Question: When I check my site on GTmetrix.com I get a following screenshot for the timeline.

How can I reduce the Receiving time ,So that the site load faster.
Is this happening because of non optimized php code?
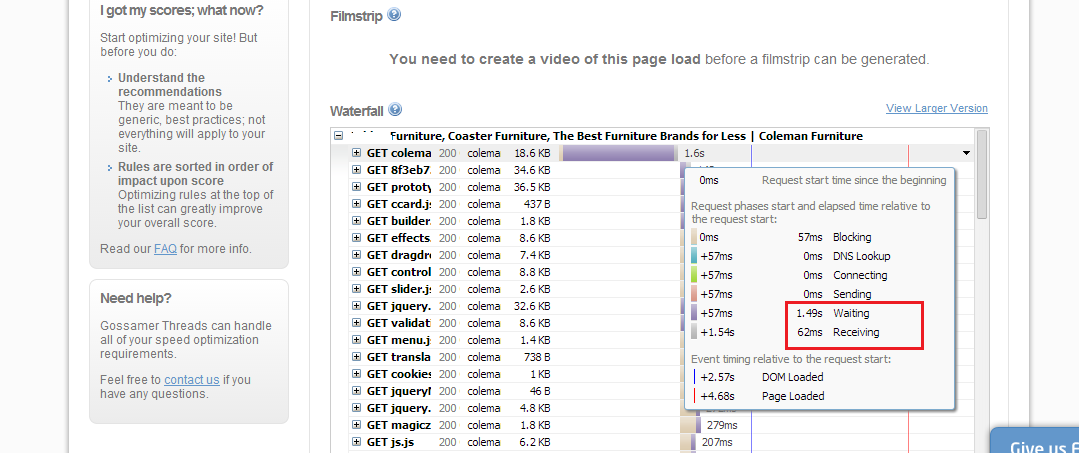
Answer: ## Questions and suggestions:
- -
-
- -
-
- - 'local.xml'
-
- - -
# Background info:
## Varnish:
Varnish is a full-page cache but Magento is composed of blocks -- blocks expire independently -- full pages need to be rebuilt more often that unrelated blocks.
Varnish (by default) handles static content (JS, CSS, Images etc.). I'm not sure if it also (by default) checks if the html files are using eTags -- i think it does -- so you could start by configuring html pages to use eTag headers and start getting cached (but be careful about the expiration times -- if it's a dynamic page your visitors will see old info you have to decide on which pages this is acceptable.
## Memcached (or Redis or APC) and block caching:
If you have Memcached on the server you can configure your local.xml file to start using Memcached for sessions as well as block-caching. But since your Magento is heavily modified your Block classes need to be cacheable -- they need to override 'getCacheKey' method and return a string, that string needs to be different based on the HTML content of the rendered block.
Examples:
- if you have a block which displays a constant HTML piece the key can be any unique string that you can "calculate" without actually rebuilding/rerendering the block (such as the name you gave the block in your layout.xml).- if you have a block which displays "Hi {{username}}!" then the key should be based on either the username or the user_id such as '$key = "user_welcome_".$user->getId();' the current user is easily fetched from the session so you don't have to run a database query to fetch it.- if you have a block which depends on multiple parameters all of those parameters need to be taken into account when building the cache key and you need to take into account the fact that the parameter information needs to be accessible with as little processing as possible -- if you're fetching info from the DB just to calculate the cache key you might me doing it wrong -- for example a block could differ in content based on the current CMS page_id but you don't need to load the Page object from the DB to know that, you can just process the URL or the '$_GET' variable and use that info to build the cache key.